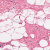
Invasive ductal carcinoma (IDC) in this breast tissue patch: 0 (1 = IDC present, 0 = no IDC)